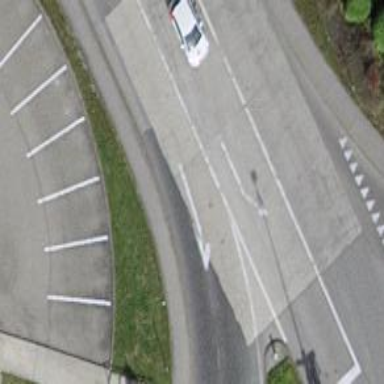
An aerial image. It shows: Asphalt sidewalk along the footway.